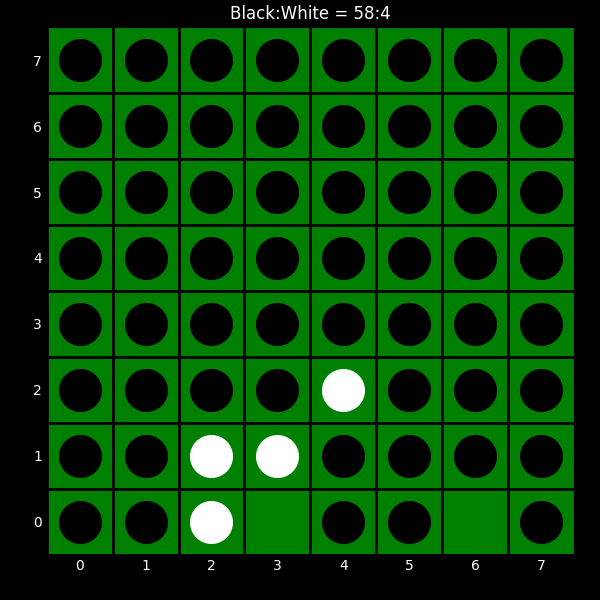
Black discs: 58
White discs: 4